Question: ## Brief Explanation
I am unsure about the structure that I have used for this group of websites. I have tried to share as much code throughout these websites as possible in order to minimise duplicate code and improve efficiency. However, I am not sure whether it is good OOP and would therefore like to hear some other views about it and whether or not I should change the structure.
Consider these websites:
'''
www.domain.com
support.domain.com
clients.domain.com
export.domain.com
etc
'''
I started by creating a class called 'class.domain.php'. This class contains all of the global methods for the Web Application.
Then for each subdomain I created a sub class such as 'class.www.php', 'class.support.php' etc.
If there are any large sectors of these subdomains then I create further subclasses to reduce the size of the parent class.
So effectively I have ended up with a family tree of classes like so:

Each class contains methods that are relevant to that particular site/section. The methods include things such as:
1. Gathering dynamic data and returning it to the page
2. Processing forms and sending emails (contact, support requests etc).
3. Security Token system
4. Login System
5. etc
## My Questions
Not only do I want to know whether this structure is good, I also would like to know whether or not I should be using OOP for things such as processing 'contact' forms etc.
It just seems a bit extravagant (and hard to maintain) if I have individual methods for each form. The forms are too unique to be managed by one global method so they either have to be processed using a unique method for each form, or by having a script for each form that has nothing do do with the class (would be easier to maintain).
To summarize:
1. Is this structure an effective and good OOP structure?
2. Should I be processing my forms with individual methods within the classes or should I be writing individual scripts for each of the forms?
Thanks in Advance
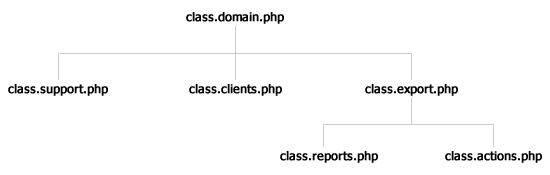
Answer: Seems fine to me.
You can make things a bit more abstract maybe by implementing an interface or some abstract functions for the formprocess e.g.
You can write a BaseForm and all childs of BaseForm need to implement "validate()", "process()". That given you can always be certain that your classes implement those methods. So that you can use it in your action like
'''
$form->validate($post_data);
if($form->isValid()){
$form->process();
} else {
$form->handleError();
}
'''
since you have the possibility to write OOP, i suggest you to it since its also a lot easier to maintain it.
I still have to fiddle arround with older projects (like osCommerce) at my work and could scream when i see all the code duplications and if a single file contains about 3000-4000 lines of code with if-clauses spanning for a thousand lines you can very hard maintain it.
So for your own sake: stick to oop